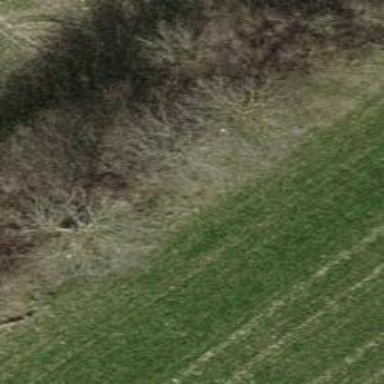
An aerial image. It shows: Single tag "natural: tree."